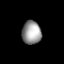
Tissue: lung
Cell type: Endothelial cells
Senescence score: 0.5607
Nuclear area (px): 441
Mean DAPI intensity: 151.306